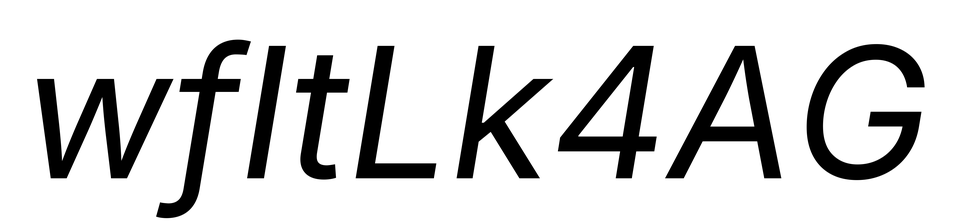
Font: Inter-Italic_Italic